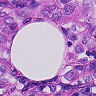
Metastatic tissue present: yes